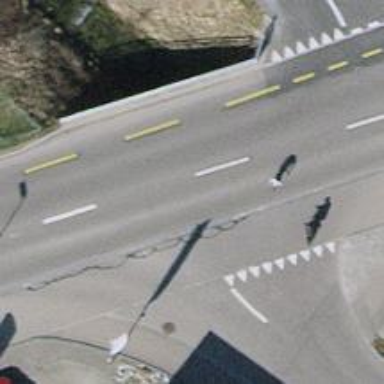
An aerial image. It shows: Unmarked crossing on the road.